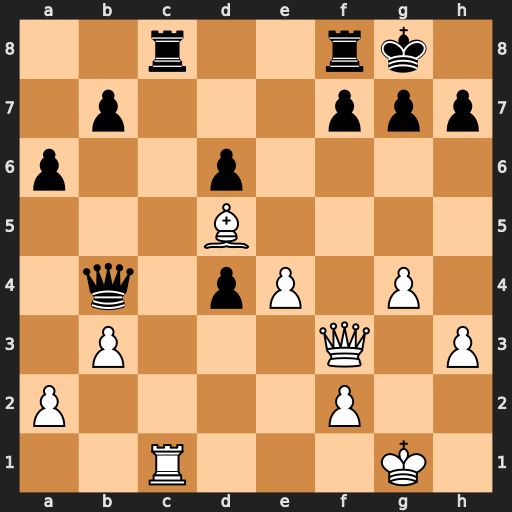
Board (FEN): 2r2rk1/1p3ppp/p2p4/3B4/1q1pP1P1/1P3Q1P/P4P2/2R3K1
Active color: w
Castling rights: -
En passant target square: -
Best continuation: Qxf7+ Kh8 Rc7 Qe1+ Kg2 Qxf2+ Kxf2 Rxf7+ Rxf7